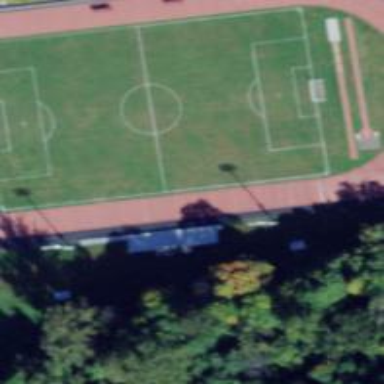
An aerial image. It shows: Soccer pitch for outdoor sports and leisure activities.